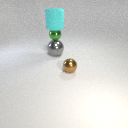
small green metal sphere below large cyan rubber cylinder